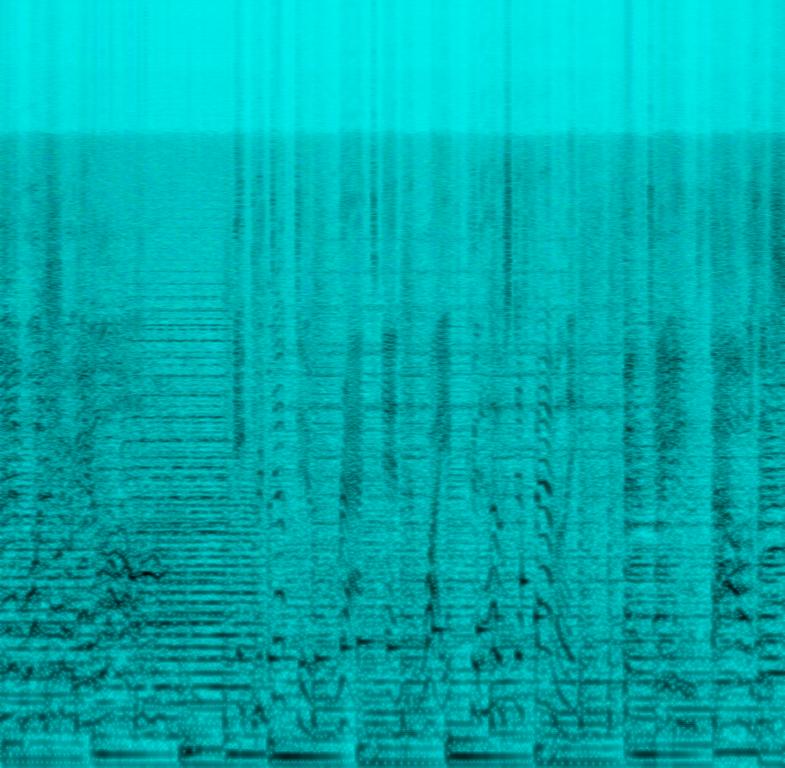
This song contains an acoustic drum playing a simple groove along with an upright bass. A piano is playing short chords along with the snare of the drums. Trumpets are playing a melody along with the male voices singing together in unison and other harmonies. In the background you can hear a synth string chord and plucks playing a little melody. This song may be playing in a theater while watching a musical.